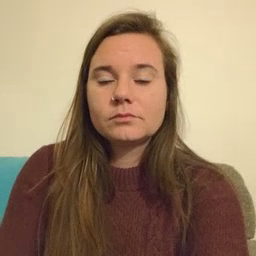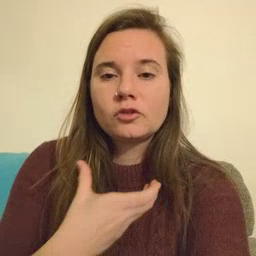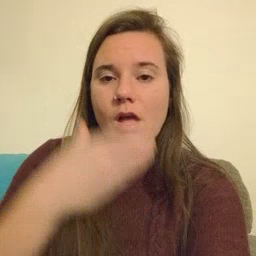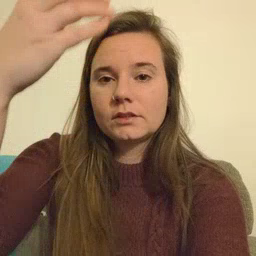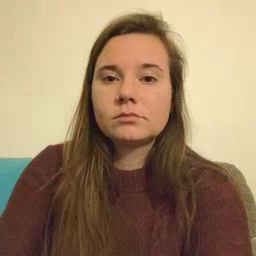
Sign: giraffe